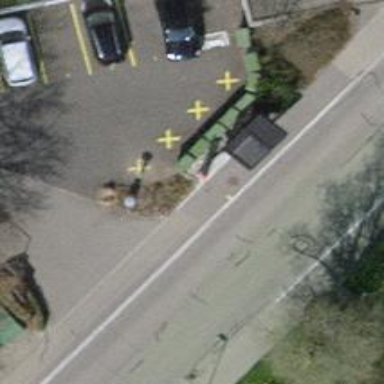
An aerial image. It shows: Bus stop with platform for public transport.